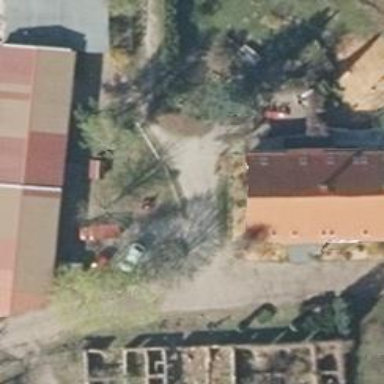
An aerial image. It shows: Driveway.